Field crop: maize
Growth stage: 2
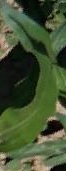
Species: maize